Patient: sex M, age 54
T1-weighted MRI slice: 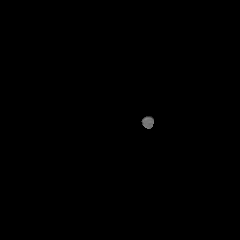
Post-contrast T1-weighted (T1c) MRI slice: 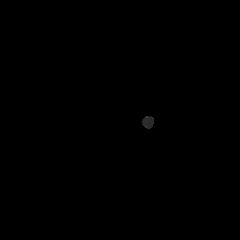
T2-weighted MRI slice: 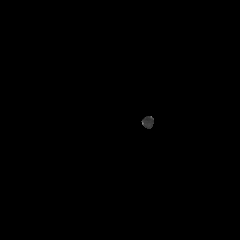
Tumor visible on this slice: no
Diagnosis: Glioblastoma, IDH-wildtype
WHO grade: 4